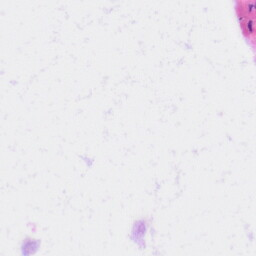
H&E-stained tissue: Liver